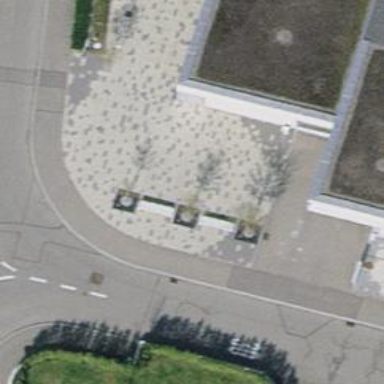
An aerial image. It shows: Concrete bench.